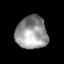
Tissue: lung
Cell type: Epithelial cells
Senescence score: 0.1603
Nuclear area (px): 1005
Mean DAPI intensity: 150.726